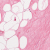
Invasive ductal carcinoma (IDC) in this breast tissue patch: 0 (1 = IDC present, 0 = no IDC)